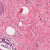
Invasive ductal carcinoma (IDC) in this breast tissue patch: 0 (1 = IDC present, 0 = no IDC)